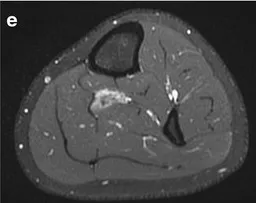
Sagittal view in b,.at 3 months follow-up showing a reduction in size of the malformation.
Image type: radiology (mri)